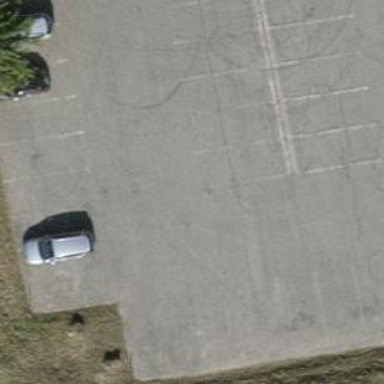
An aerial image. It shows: Parking aisle designated as service road.